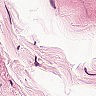
Metastatic tissue present: no